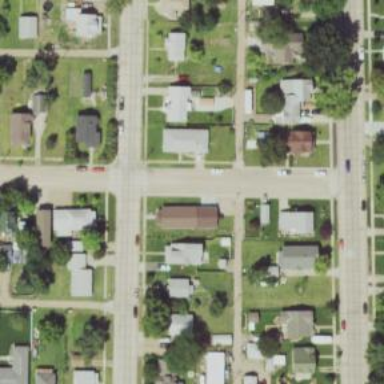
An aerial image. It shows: Alley classified as service road.